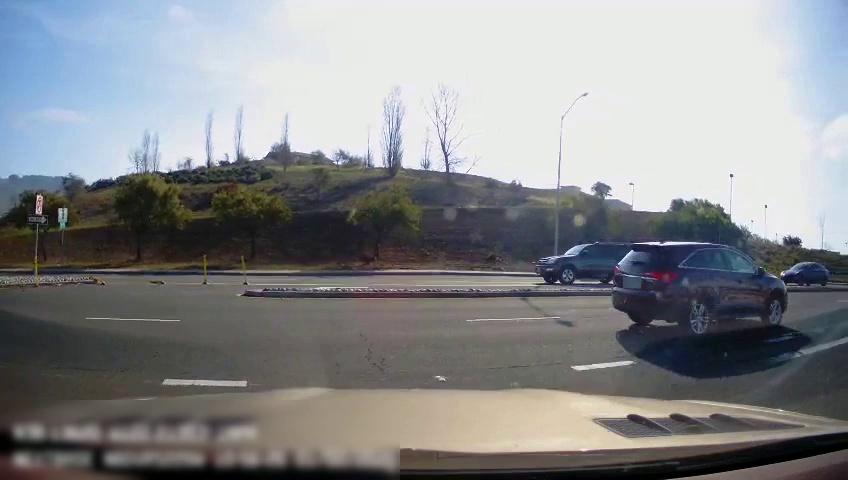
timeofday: Day
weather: Sunny
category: Drivable Space
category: Vehicles | SUV
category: Vehicles | SUV
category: Vehicles | Car
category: Traffic | Signs
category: Traffic | Signs